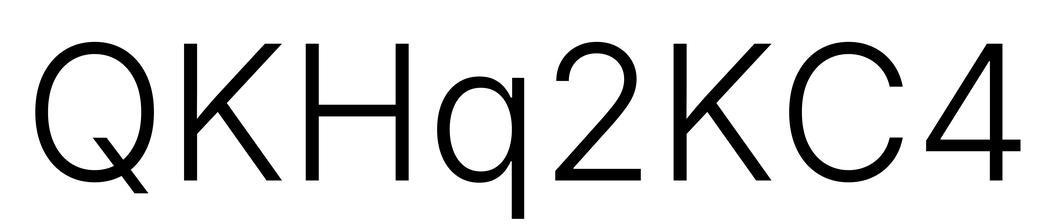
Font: Inter_Light